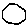
Label: hexagon